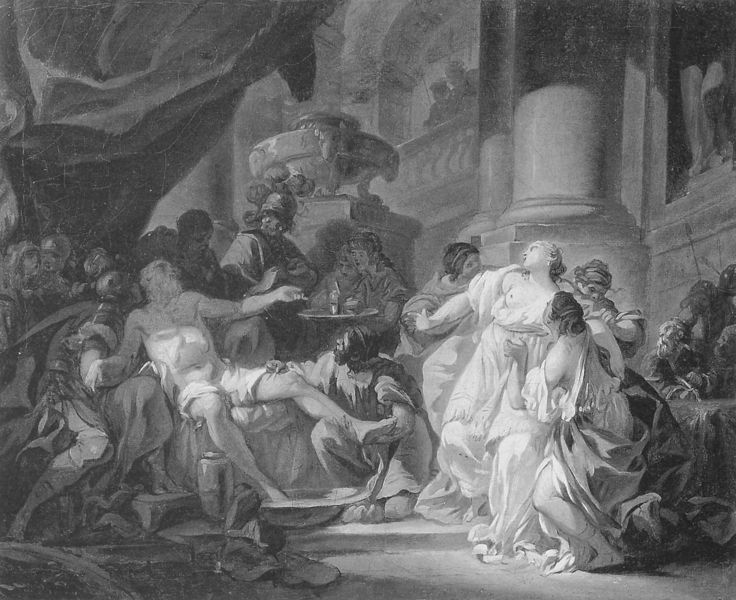
Titel: Der Tod Senecas (Entwurf)
Künstler: Jacques-Louis David
Institution: Paris, Musée du Petit Palais
Schlagwörter: akt, hand, mann, nackt, schatten, weiß, frauen, menschen, brust, busen, frau, grau, kleid, licht, raum, säule, säulen, tuch, tanz, alt, bart, gelage, jung, arm, diener, schale, schüssel, herr, vorhang, kirche, vase, beine, balkon, füße, saal, waschen, krank, balustrade, schwarzweiss, helm, orgie, fußbad, saaal, en, helm rüstung